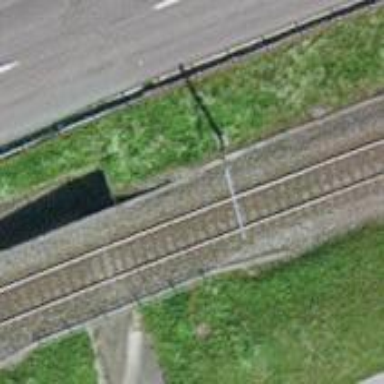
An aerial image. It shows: Railway bridge with electrified contact line. There is one track on the bridge.